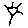
Label: sun